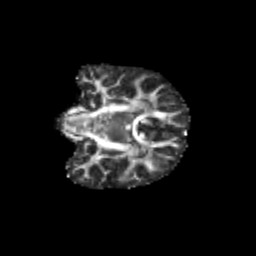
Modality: FA
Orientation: coronal
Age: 9
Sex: female
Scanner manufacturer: siemens
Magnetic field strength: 3 T
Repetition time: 3.8 s
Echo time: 0.07 s